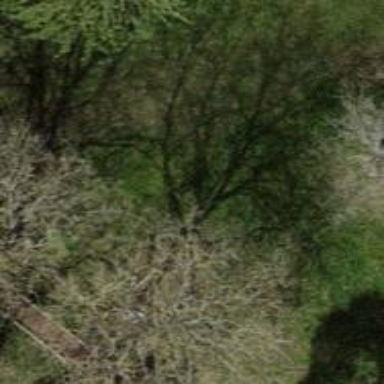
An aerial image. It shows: Evergreen needle-leaved tree.